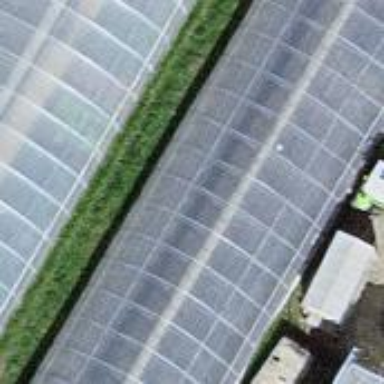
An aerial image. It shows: Greenhouse.